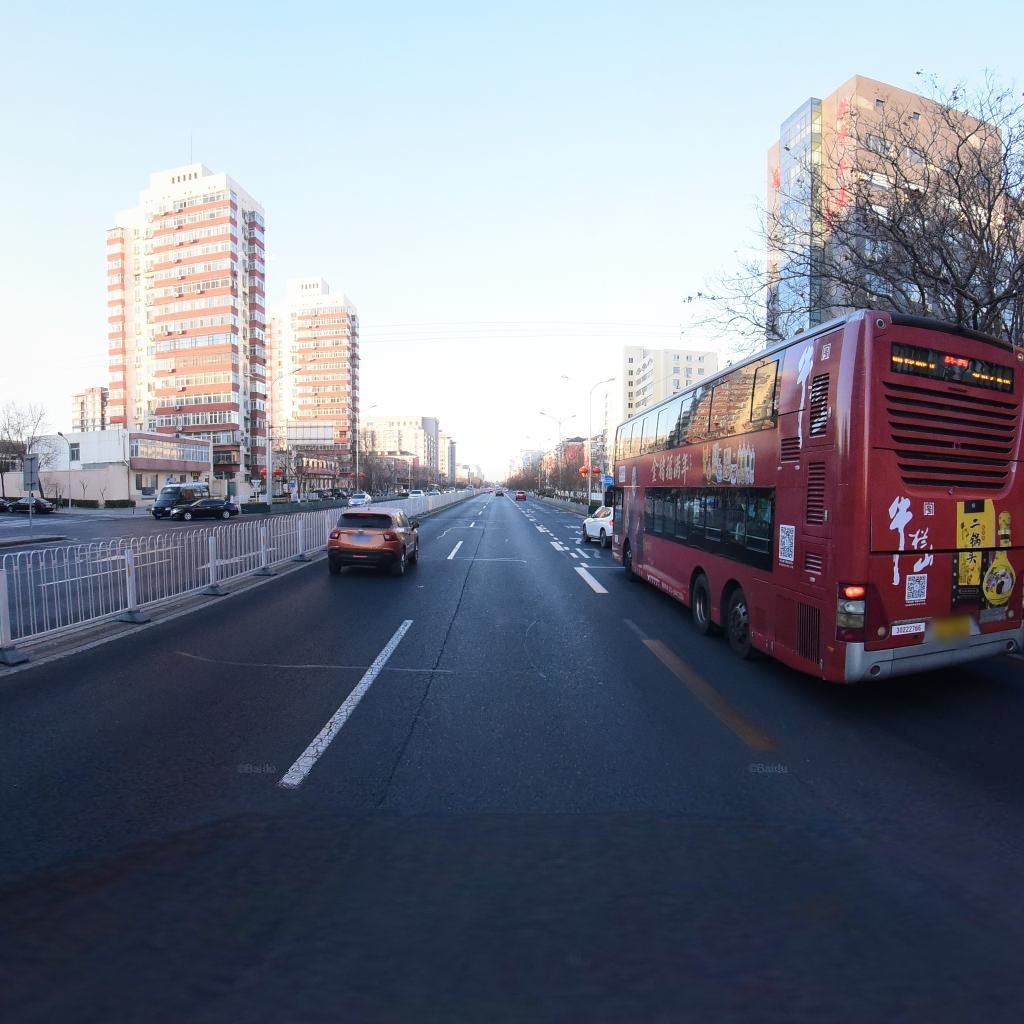
Region: Dongcheng
Road damage annotations: longitudinal crack, longitudinal patch, transverse patch, longitudinal patch, transverse patch